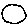
Label: circle